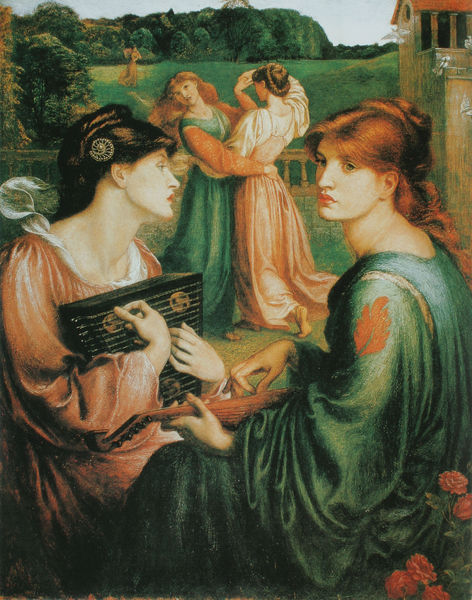
Titel: Das Haus in den Wiesen
Künstler: Dante Gabriel Rossetti
Standort: Manchester
Institution: City Art Galleries
Schlagwörter: baum, blau, blätter, fuß, gemälde, himmel, körper, laub, schatten, weiß, bäume, frauen, gelb, grün, landschaft, mädchen, ocker, sitzen, blume, blumen, braun, damen, femmes, fenster, frau, frisur, haar, hintergrund, kleid, kleider, licht, orange, profil, rücken, schmuck, schwarz, säule, vordergrund, blick, blüten, dach, gebäude, gras, gürtel, haus, park, rasen, rose, rosen, rot, tuch, weg, wiese, zaun, symbolismus, tanz, blond, gesichter, jung, architektur, arm, blass, blicke, falten, gesicht, haarschmuck, kleidung, taube, ärmel, bildnis, hals, hände, instrument, porträt, natur, strauch, vögel, land, gewand, haare, sitzend, gewänder, blatt, gesang, gitarre, instrumente, musik, pflanze, pflanzen, tanzen, brosche, england, lippen, locken, ohren, scheitel, wald, garten, balkon, taille, sommer, umrisse, mauer, hecke, hof, figuren, jugendstil, weib, weiber, spielen, zopf, freizeit, halstuch, musikinstrument, musizieren, melancholie, muse, geländer, faltenwurf, hochsteckfrisur, nazarener, schwestern, fliessend, spange, rothaarig, spiel, umarmen, vier, buch, balustrade, idyll, draußen, jugend, tauben, barfuß, jugenstil, musicien, allegorie, kranz, tracht, verschlungen, mittelalter, musen, praeraffaeliten, aussen, tempel, muschel, laute, mandoline, saiten, saiteninstrument, zupfen, schnecke, femme, harfe, reigen, leier, mittelalterlich, englisch, anmut, präraffaelit, gefühl, komplementärkontrast, lustwandeln, raffael, zither, zitter, overbeck, rossetti, umschlungen, jeune, blickrichtungen, boticelli, jardin, hare, mädchenf, danse, bildnfis, instrumen, burne jones, rosetti, amilie, edward burne jones, musiki, tanzend, musique, danser, waterhouse, danseuse, saiteninstrumente, zeitvertreib, musicienne, taubenschlag, cloture, raffaelisten, kleideer, jolie, rote rosen, taubenhaus, dehors, vordergründ, alma tadema, tadema, musicier